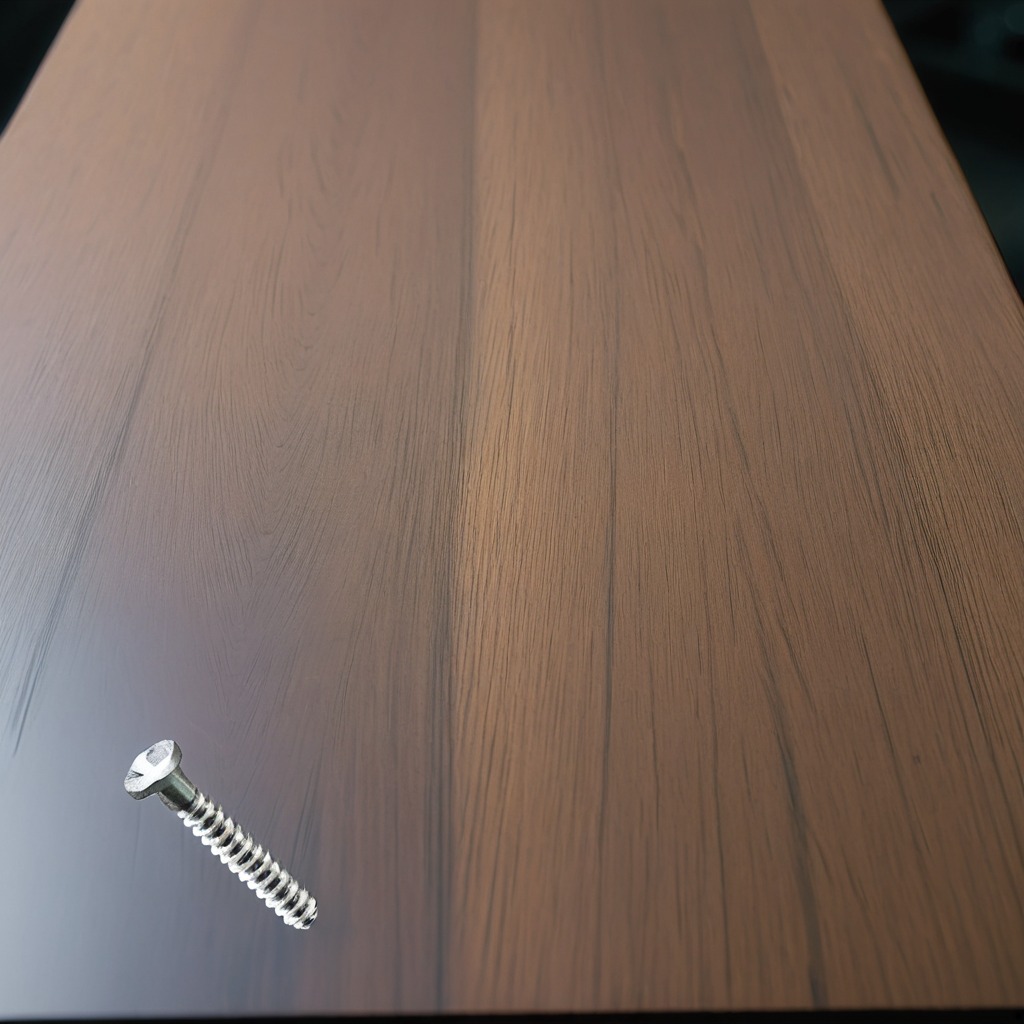
A metal screw is lying on the old table in the garage at twilight.